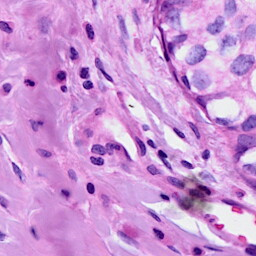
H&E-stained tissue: Breast